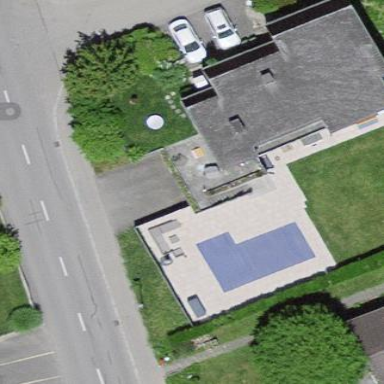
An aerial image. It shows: Detached building with saltbox-shaped roof.